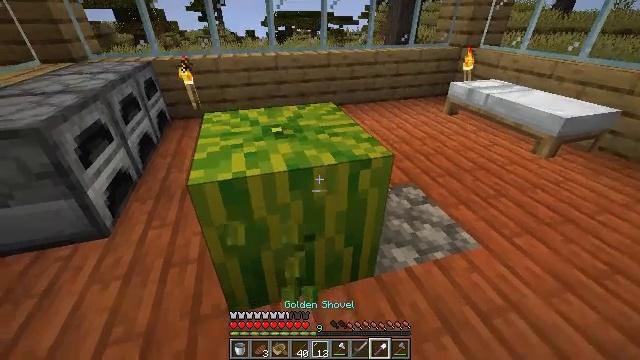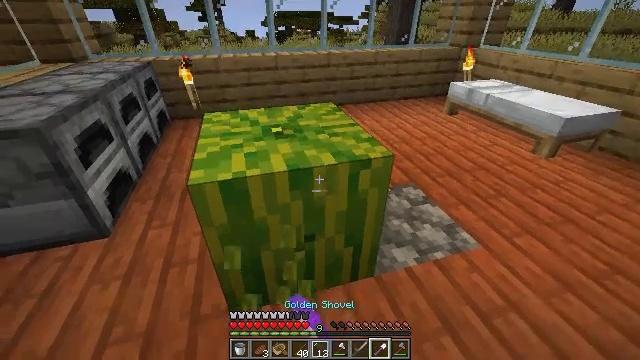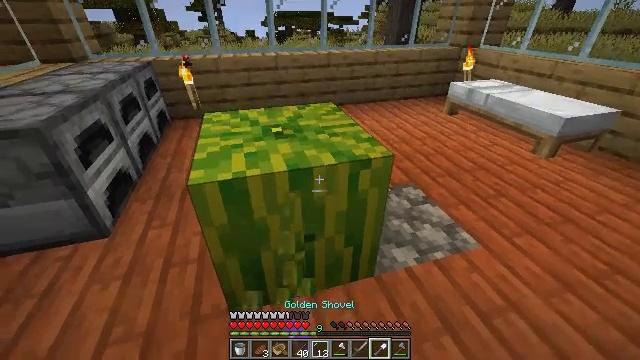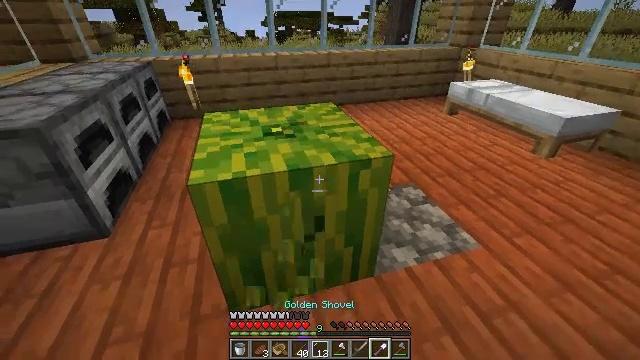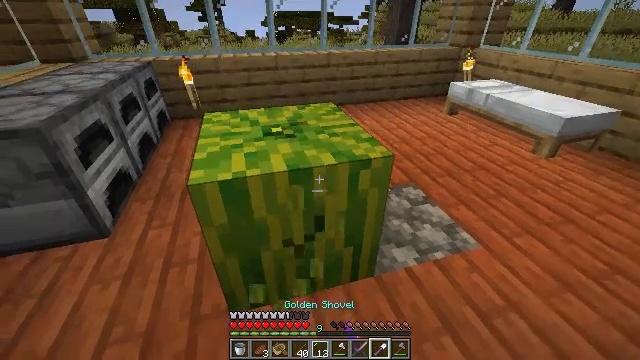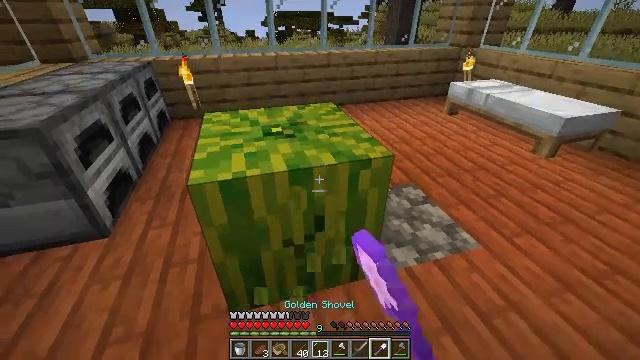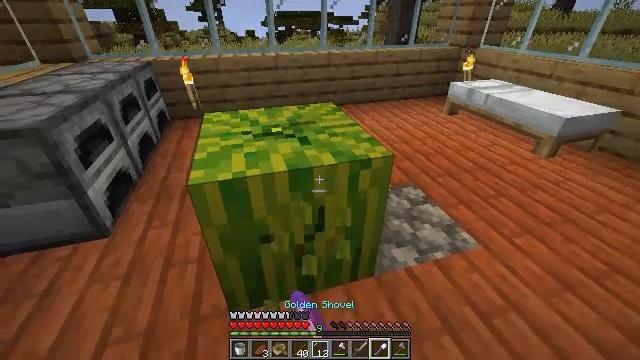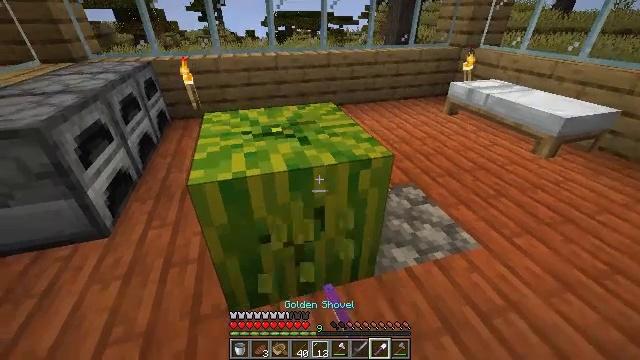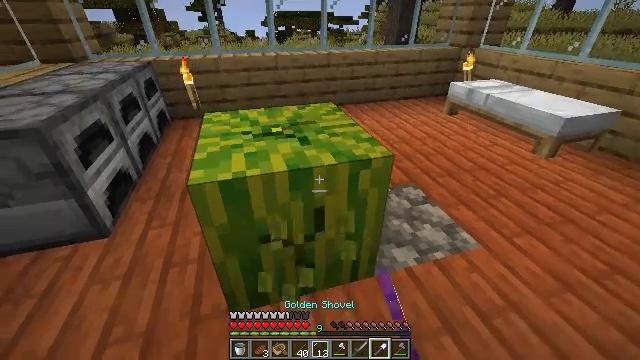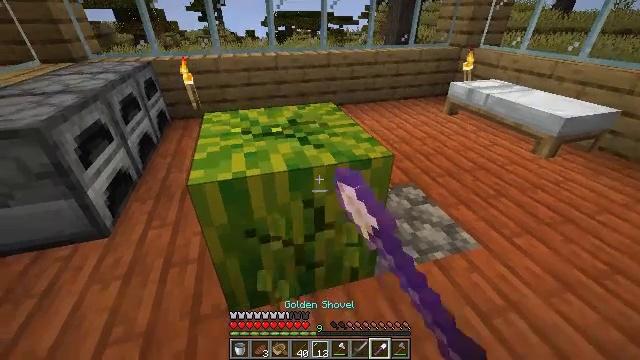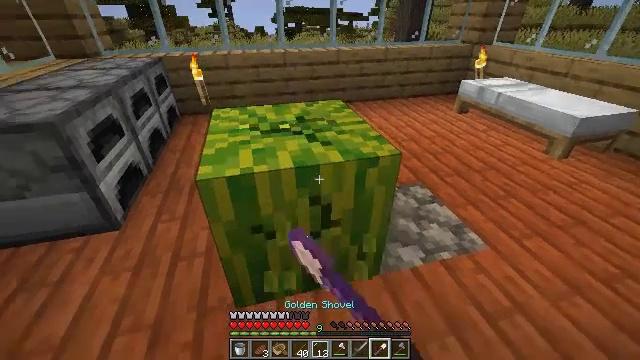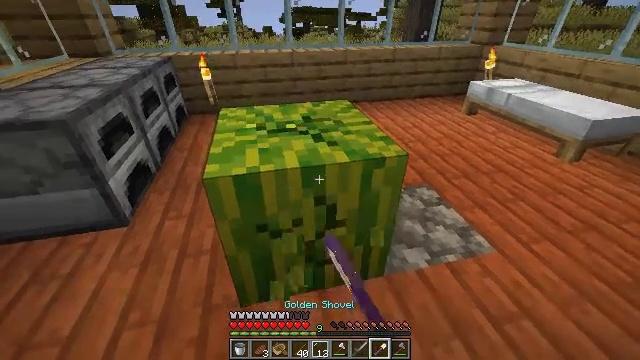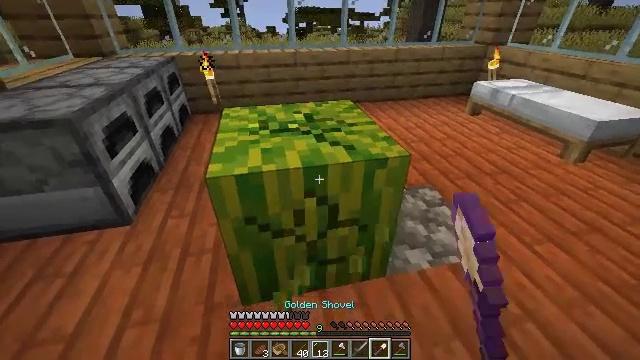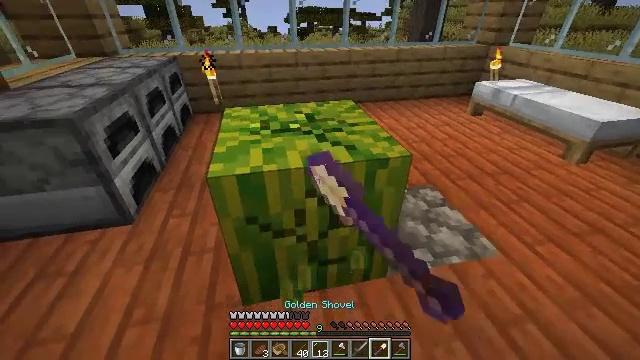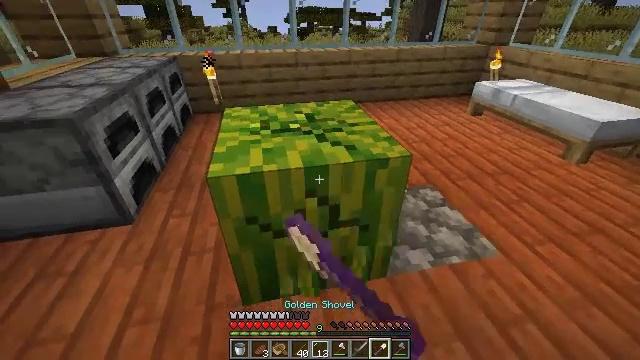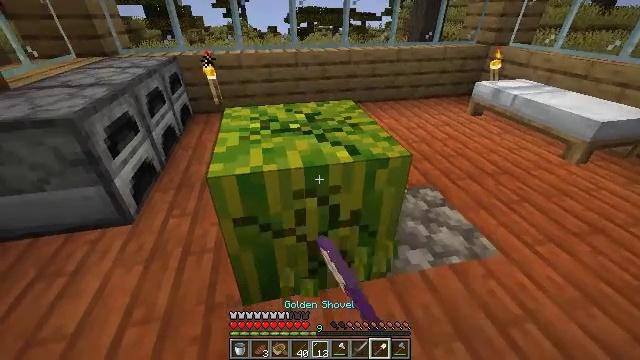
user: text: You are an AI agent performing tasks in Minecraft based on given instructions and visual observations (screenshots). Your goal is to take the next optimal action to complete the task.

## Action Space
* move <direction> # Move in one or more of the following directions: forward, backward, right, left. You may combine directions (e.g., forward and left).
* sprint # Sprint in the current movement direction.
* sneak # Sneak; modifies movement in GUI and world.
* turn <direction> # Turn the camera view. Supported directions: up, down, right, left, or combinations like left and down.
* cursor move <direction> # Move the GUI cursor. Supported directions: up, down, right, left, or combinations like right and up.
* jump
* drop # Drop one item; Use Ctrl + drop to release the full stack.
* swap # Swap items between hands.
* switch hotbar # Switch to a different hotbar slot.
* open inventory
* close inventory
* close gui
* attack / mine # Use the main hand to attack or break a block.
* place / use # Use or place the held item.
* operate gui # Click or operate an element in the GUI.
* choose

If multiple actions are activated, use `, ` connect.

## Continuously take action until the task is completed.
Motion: motion action
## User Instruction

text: Mine a melon block.
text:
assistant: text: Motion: attack / mine
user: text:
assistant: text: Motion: attack / mine
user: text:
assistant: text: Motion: attack / mine
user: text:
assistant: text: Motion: attack / mine
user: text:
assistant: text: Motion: attack / mine
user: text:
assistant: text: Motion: attack / mine
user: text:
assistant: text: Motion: attack / mine
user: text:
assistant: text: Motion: attack / mine
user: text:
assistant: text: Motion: attack / mine
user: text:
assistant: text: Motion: turn left, attack / mine
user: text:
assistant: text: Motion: turn left, attack / mine
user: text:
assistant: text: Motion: attack / mine
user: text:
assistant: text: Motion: attack / mine
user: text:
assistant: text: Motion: attack / mine
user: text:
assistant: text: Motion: attack / mine
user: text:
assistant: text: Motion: attack / mine
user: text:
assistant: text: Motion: attack / mine
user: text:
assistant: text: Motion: attack / mine
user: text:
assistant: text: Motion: attack / mine
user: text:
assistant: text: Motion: attack / mine
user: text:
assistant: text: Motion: attack / mine
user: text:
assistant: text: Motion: attack / mine
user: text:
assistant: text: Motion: attack / mine
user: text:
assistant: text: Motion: attack / mine
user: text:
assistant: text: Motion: attack / mine
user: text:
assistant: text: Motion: attack / mine
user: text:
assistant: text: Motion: attack / mine
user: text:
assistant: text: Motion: attack / mine
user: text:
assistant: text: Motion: attack / mine
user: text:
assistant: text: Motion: attack / mine